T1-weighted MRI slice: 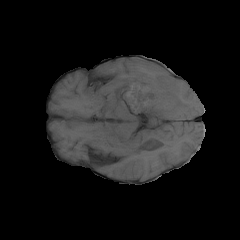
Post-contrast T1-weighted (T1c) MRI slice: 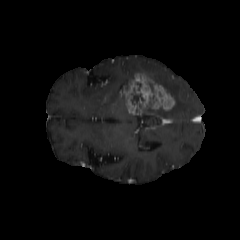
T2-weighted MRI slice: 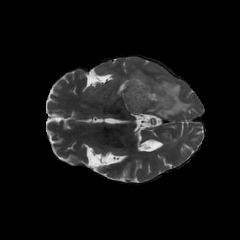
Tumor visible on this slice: yes